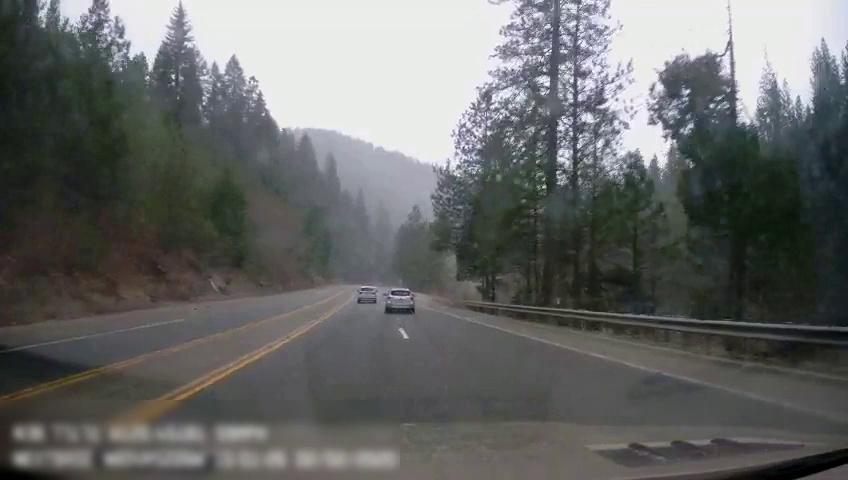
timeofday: Day
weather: Cloudy
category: Drivable Space
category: Vehicles | SUV
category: Vehicles | SUV
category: Lanes | Opposite Lane
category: Lanes | Current Lane
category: Lanes | Current Lane
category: Lanes | Opposite Lane
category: Lanes | Alternate Lane
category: Lanes | Alternate Lane
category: Lanes | Alternate Lane